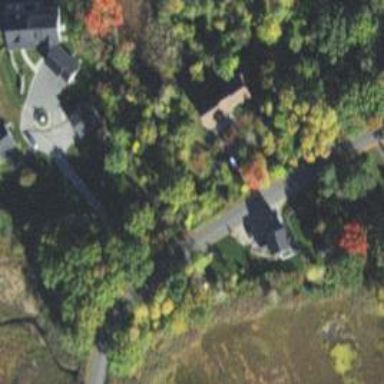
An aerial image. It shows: Driveway leading towards service road.